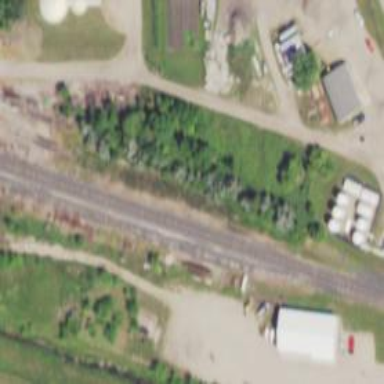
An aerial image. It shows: Disused railway.